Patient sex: M
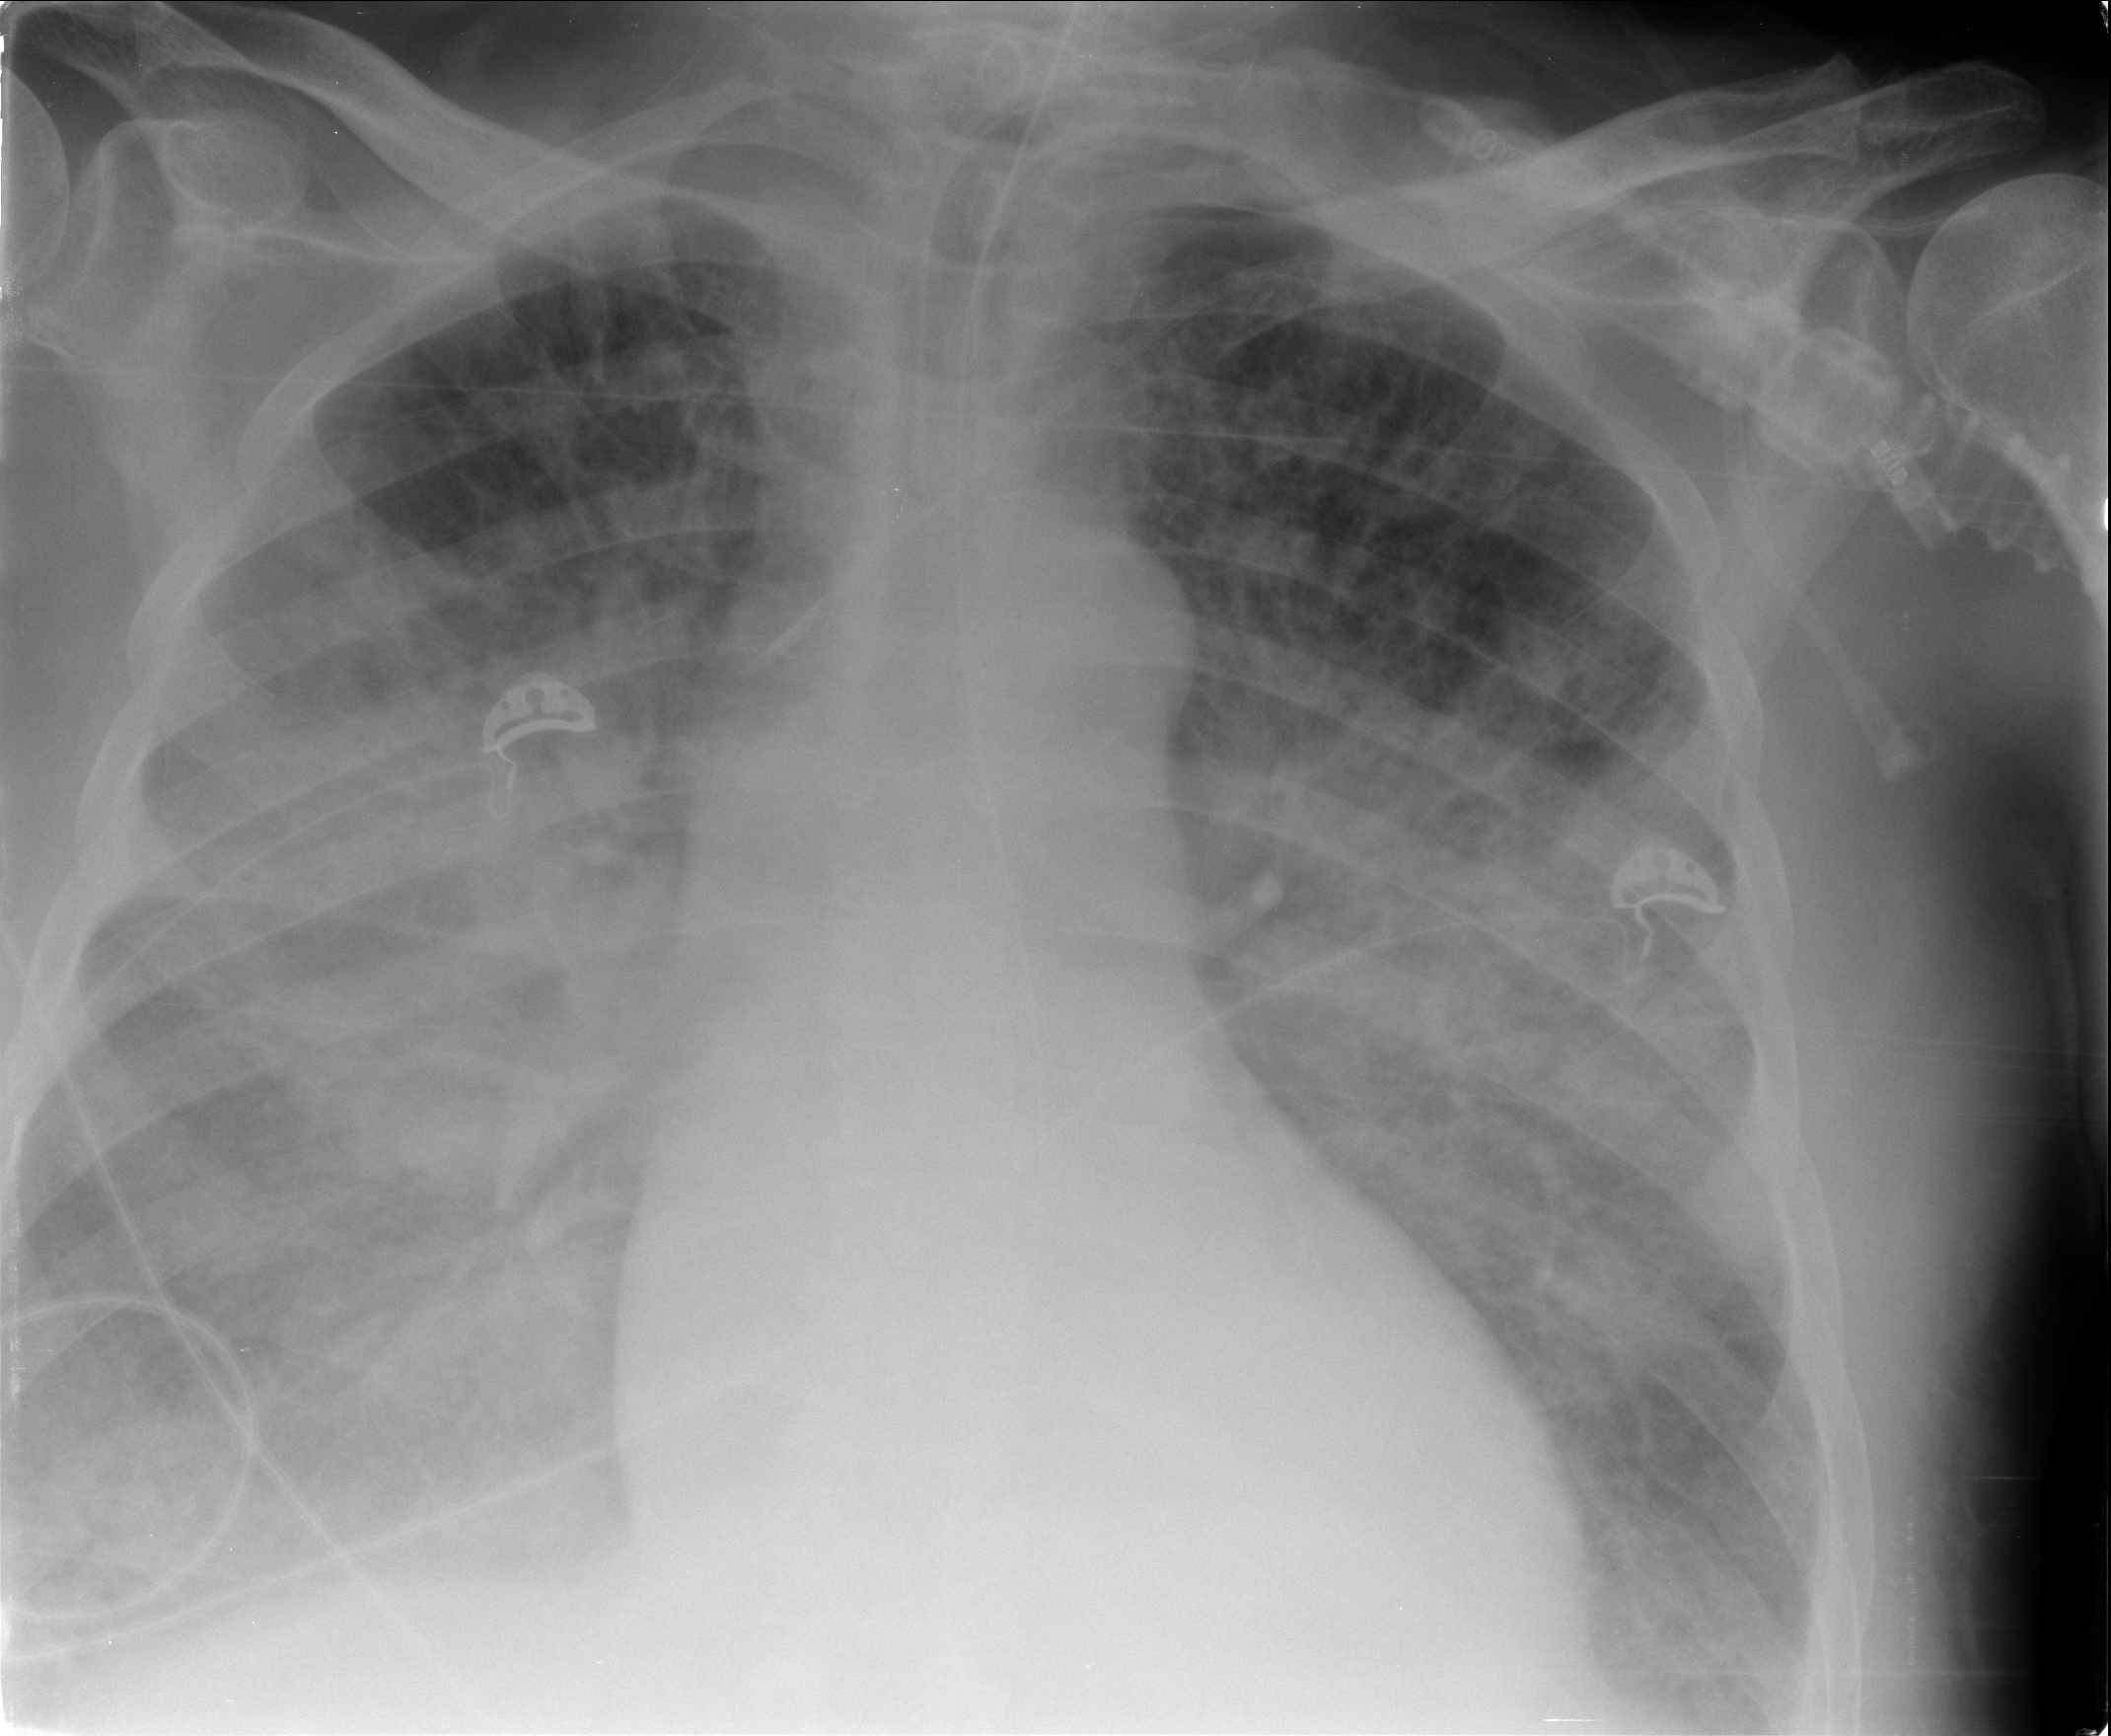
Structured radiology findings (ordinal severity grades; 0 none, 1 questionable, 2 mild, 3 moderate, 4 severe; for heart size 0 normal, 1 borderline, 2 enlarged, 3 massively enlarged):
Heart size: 2
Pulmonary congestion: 4
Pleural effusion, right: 2
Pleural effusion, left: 2
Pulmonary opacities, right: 3
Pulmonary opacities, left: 3
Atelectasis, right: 2
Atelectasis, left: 2